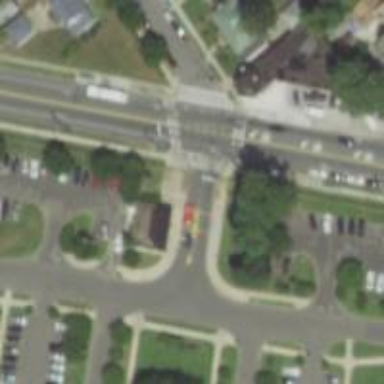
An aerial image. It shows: Pedestrian crossing with zebra markings on the footway.